You are looking at the unprocessed time series of a bearing vibration snapshot. Determine the bearing's health state. Answer with exactly one of: normal, inner_race, outer_race, ball.
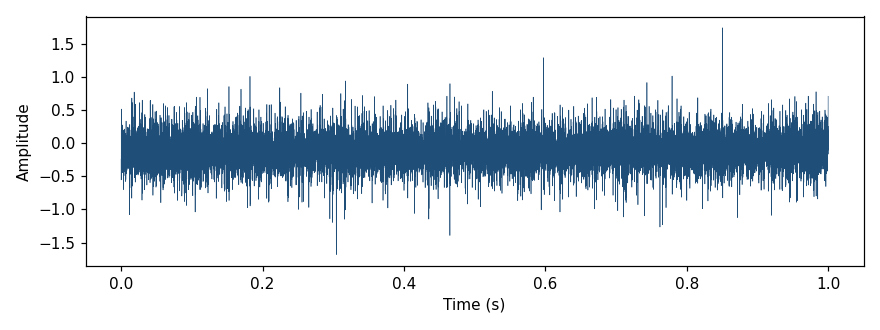
Answer: inner_race